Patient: sex M, age 75
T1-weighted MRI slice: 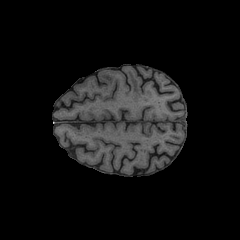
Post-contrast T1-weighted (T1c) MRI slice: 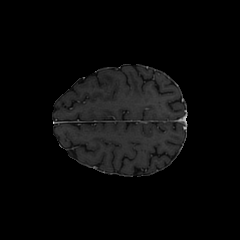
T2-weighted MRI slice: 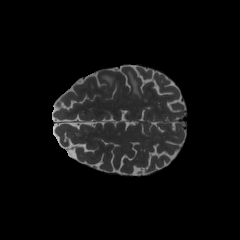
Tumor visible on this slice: yes
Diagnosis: Glioblastoma, IDH-wildtype
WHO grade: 4